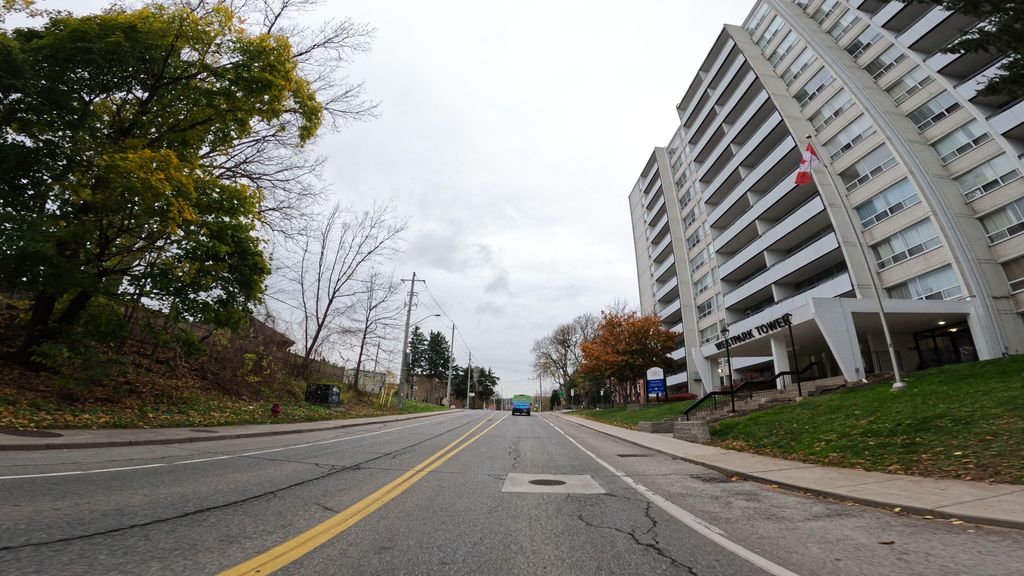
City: hamilton